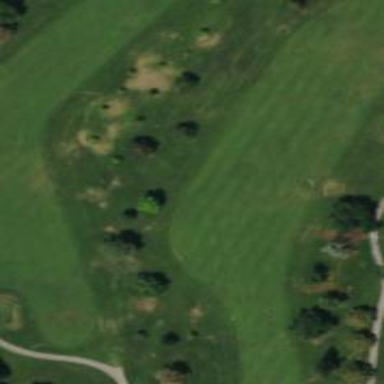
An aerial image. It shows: Golf fairway surrounded by grass.